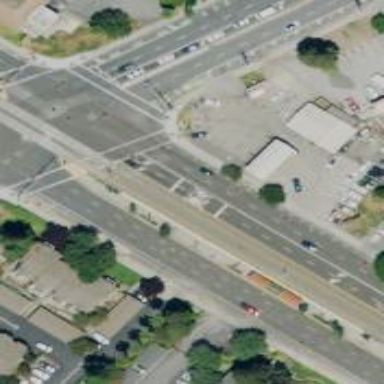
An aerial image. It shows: Solid stop line on the road.